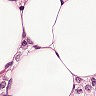
Metastatic tissue present: yes